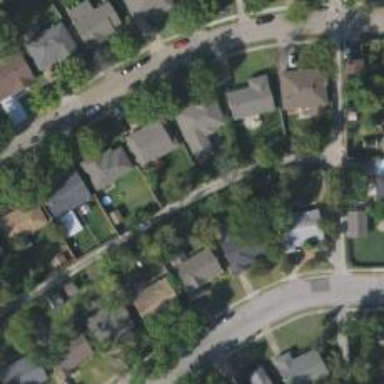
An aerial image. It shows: Alleyway designated as service road.